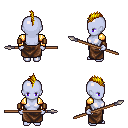
a pixel art fantasy rpg character, female body template, dark elf, purple skin, gold arm armor, robe skirt, blonde mohawk hairstyle, leather bracers, spear, four views (front, back, left, right), 2x2 character sprite sheet, small pixel art, hard edges, no anti-aliasing